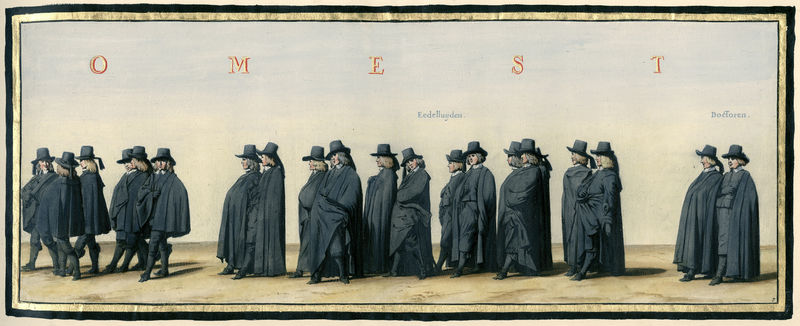
Titel: De begrafenisstoet van Frederik Hendrik, plaat nr. 7
Künstler: Pieter Nolpe
Standort: Amsterdam
Institution: Rijksmuseum
Schlagwörter: menschen, mensch